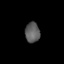
Tissue: lung
Cell type: Myeloid cells
Senescence score: 0.5457
Nuclear area (px): 290
Mean DAPI intensity: 92.638